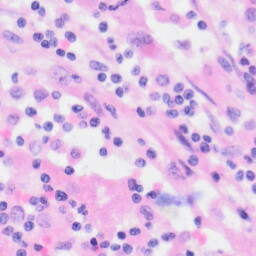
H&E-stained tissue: Kidney